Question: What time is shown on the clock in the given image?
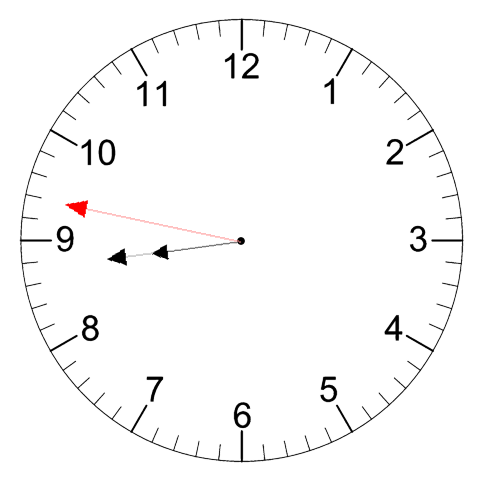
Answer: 08:43:47